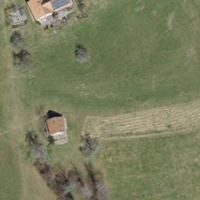
EUNIS habitat code: 24
Species observed at this site:
Clinopodium vulgare
Campanula patula